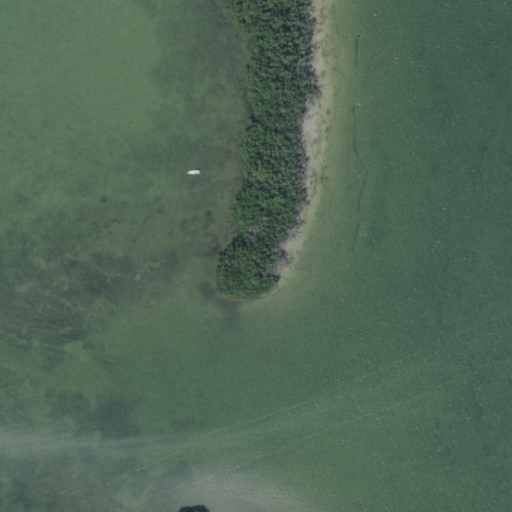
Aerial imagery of island in Florida named Cormorant Rookeries containing open water, herbaceous wetlands, and woody wetlands